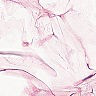
Metastatic tissue present: no